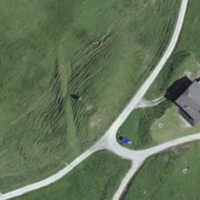
EUNIS habitat code: 23
Species observed at this site:
Pimpinella major
Equisetum sylvaticum